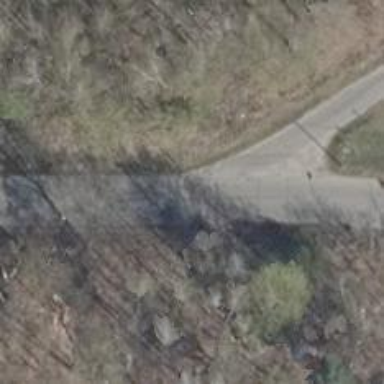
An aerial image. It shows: Unclassified road with asphalt surface.